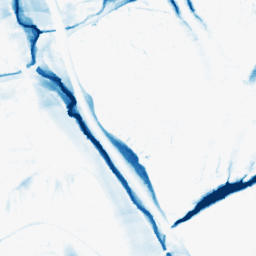
Category: morphological
Decomposition family: morphological_ellipse
Decomposition parameters: operation: closing
width: 20
height: 50
Upsampling method: edge_directed
Upsampling parameters: scale: 2
Upsampling scale: 2